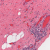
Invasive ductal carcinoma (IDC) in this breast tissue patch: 0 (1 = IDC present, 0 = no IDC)